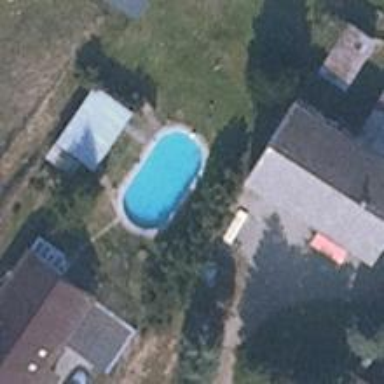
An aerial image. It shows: Swimming pool located in leisure land.